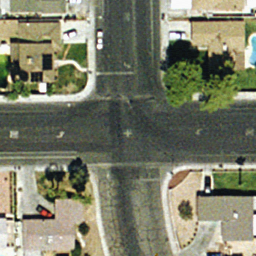
Label: intersection